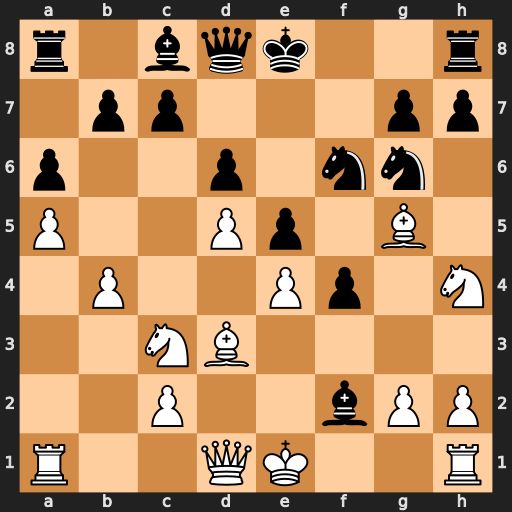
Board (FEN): r1bqk2r/1pp3pp/p2p1nn1/P2Pp1B1/1P2Pp1N/2NB4/2P2bPP/R2QK2R
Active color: w
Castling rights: KQkq
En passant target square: -
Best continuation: Kxf2 Nxh4 Bxh4